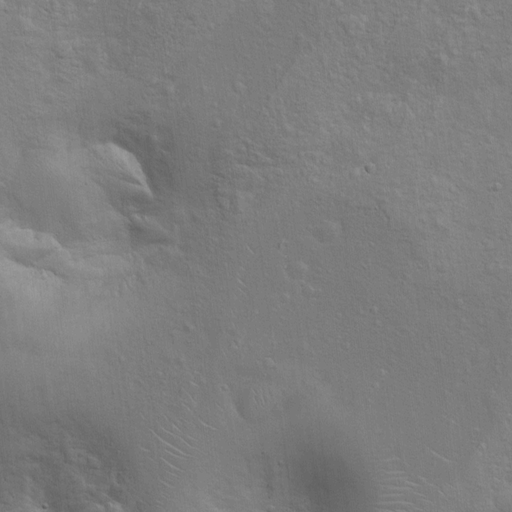
Classes present: Background, Cone